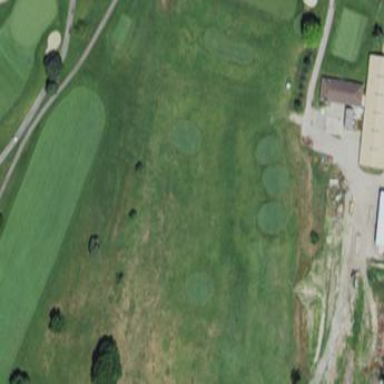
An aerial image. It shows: Grassy area designated for driving range golf.